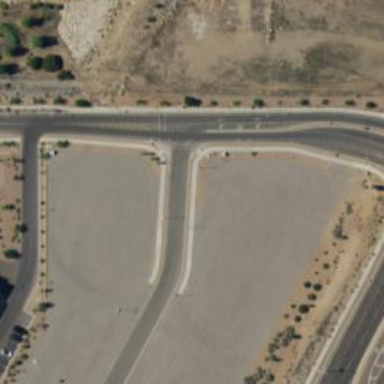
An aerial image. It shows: Solid crossing edge road marking.